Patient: sex F, age 61
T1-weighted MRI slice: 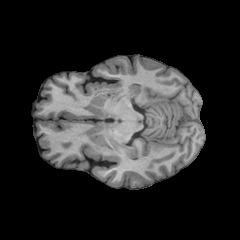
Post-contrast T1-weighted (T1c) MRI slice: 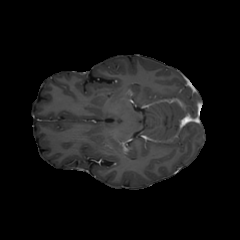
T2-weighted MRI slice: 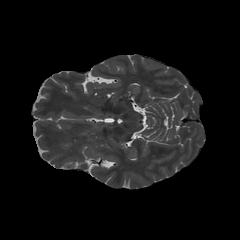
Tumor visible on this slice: no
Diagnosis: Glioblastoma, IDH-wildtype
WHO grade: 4